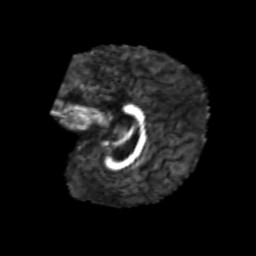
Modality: FA
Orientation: sagittal
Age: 6
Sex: male
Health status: healthy